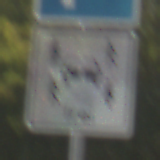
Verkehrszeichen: CarsharingfahrzeugeFrei
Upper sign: Parken
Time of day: Midday
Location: Outdoor (Nature)
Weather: Clear
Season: Summer
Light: Natural